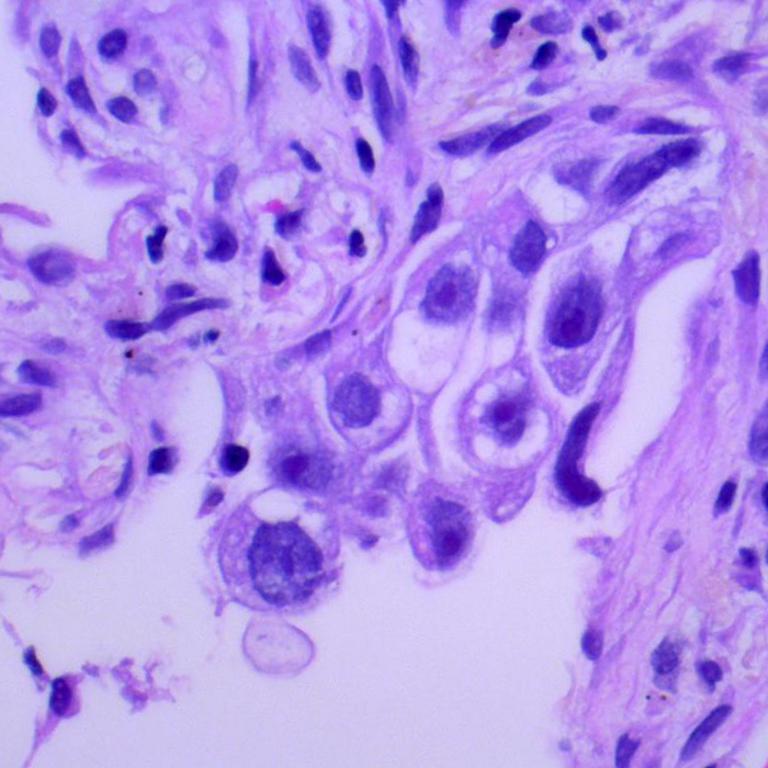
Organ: lung
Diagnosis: adenocarcinomas